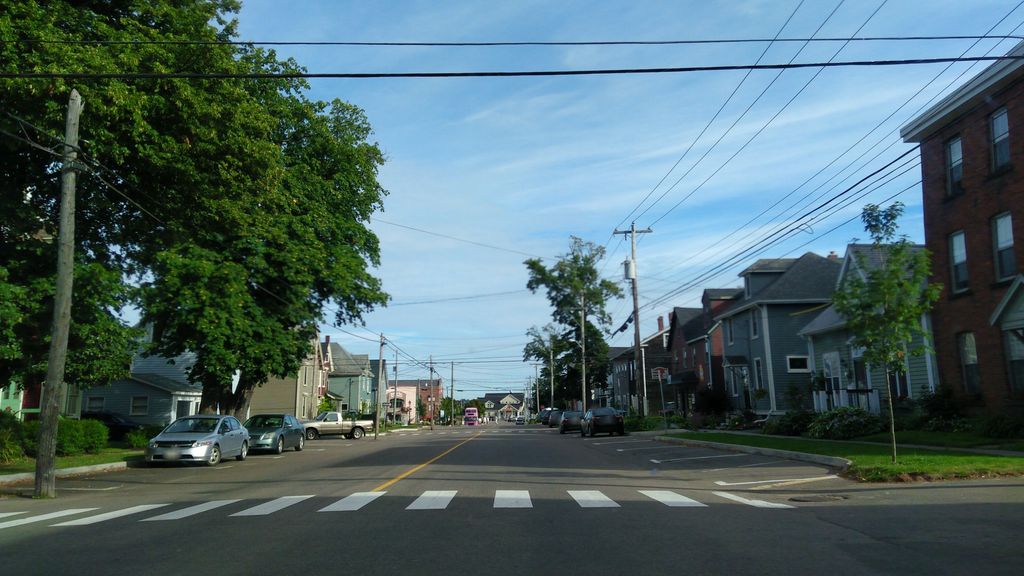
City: charlottetown